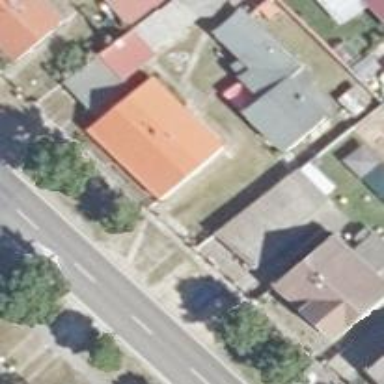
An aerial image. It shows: Terrace building.